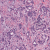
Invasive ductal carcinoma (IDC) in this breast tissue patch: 1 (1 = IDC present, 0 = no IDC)